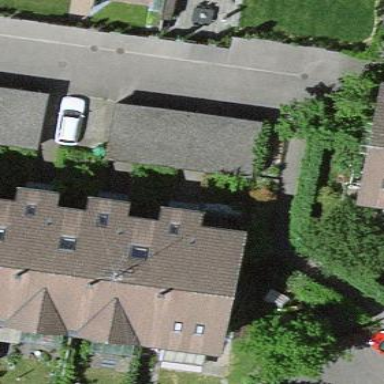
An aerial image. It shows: Residential building.